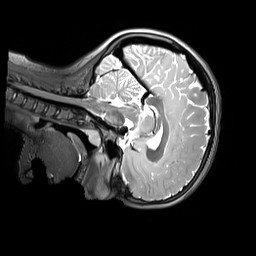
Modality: T2w
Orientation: sagittal
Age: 11
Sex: female
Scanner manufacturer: siemens
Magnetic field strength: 3 T
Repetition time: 3.2 s
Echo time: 0.408 s